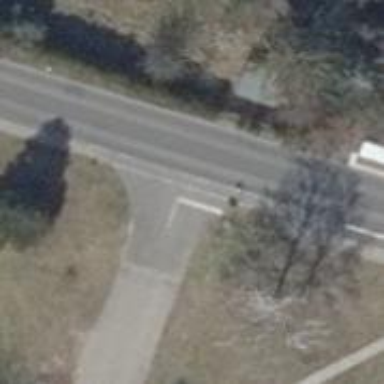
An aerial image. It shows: Asphalt road classified as tertiary.